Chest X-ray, AP view. Patient: 39 years old, sex M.
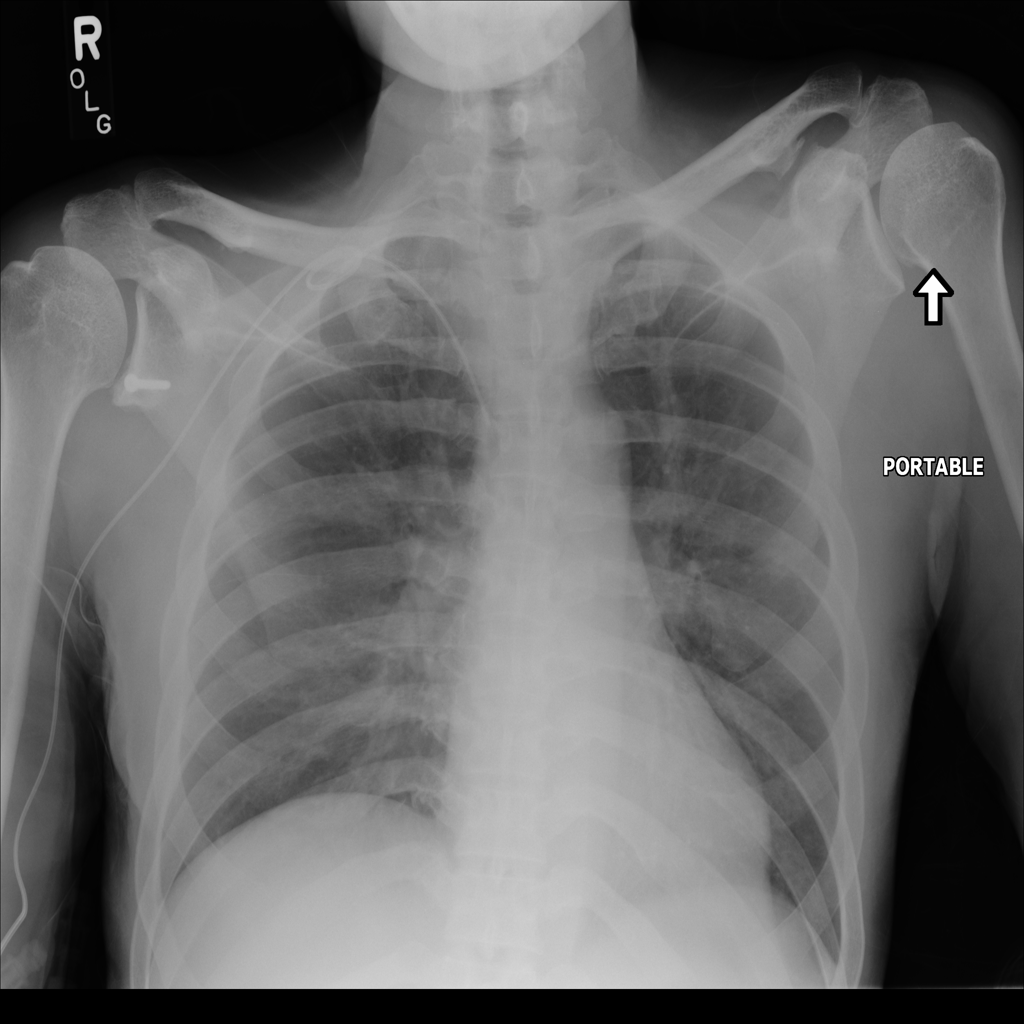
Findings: No Finding